Field crop: maize
Growth stage: 1
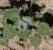
Species: chenopodium